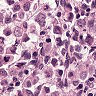
Metastatic tissue present: yes